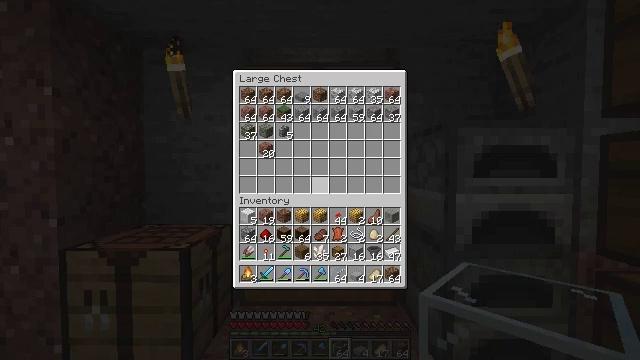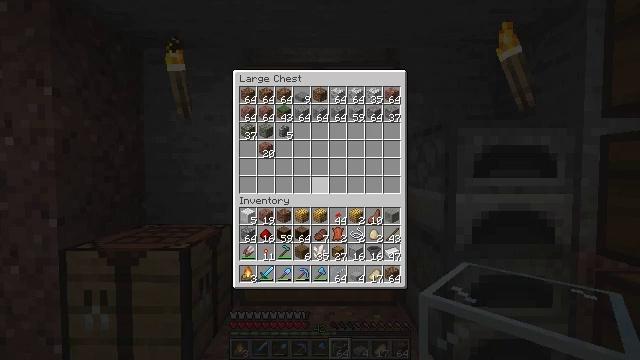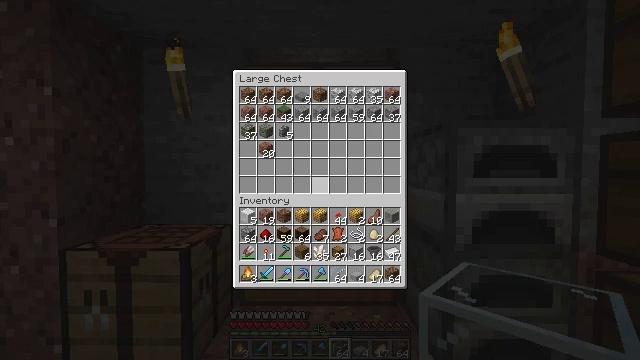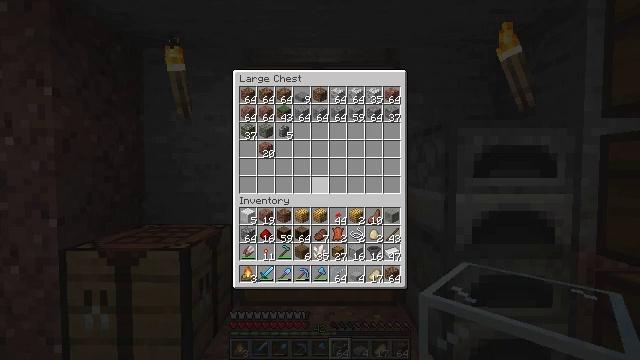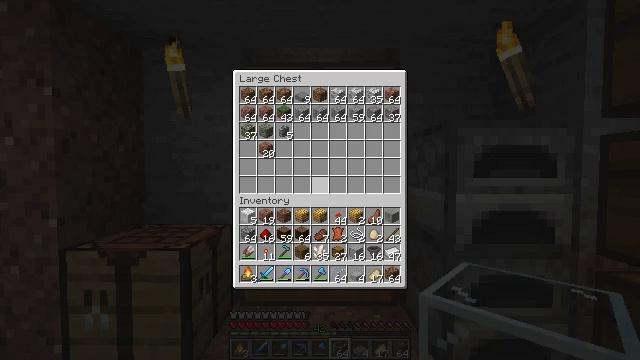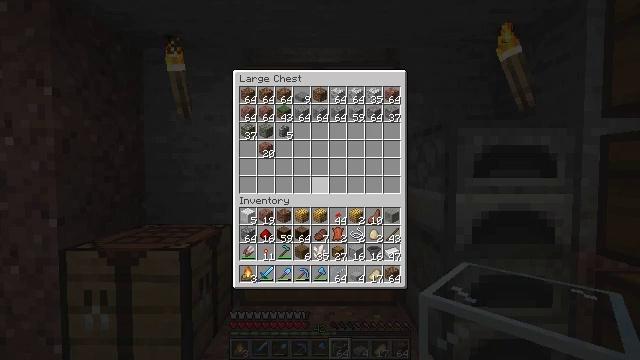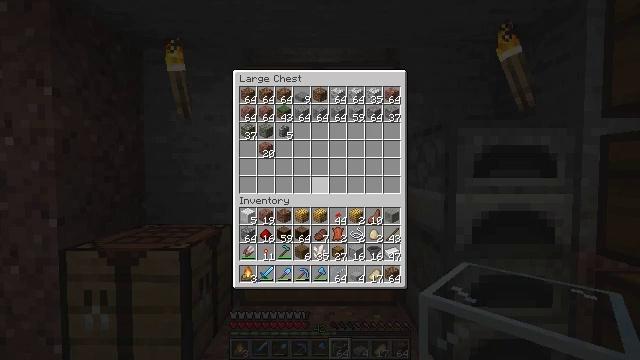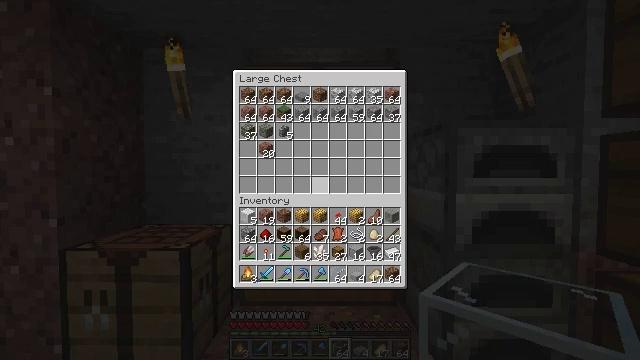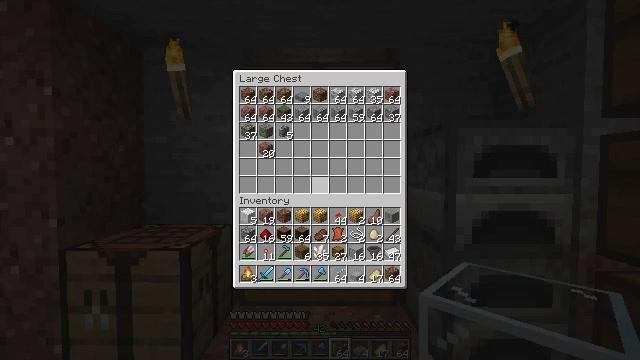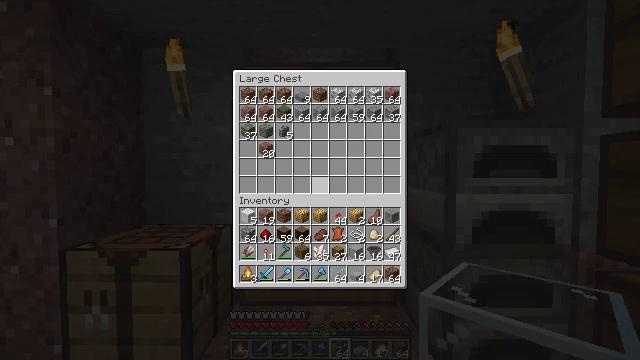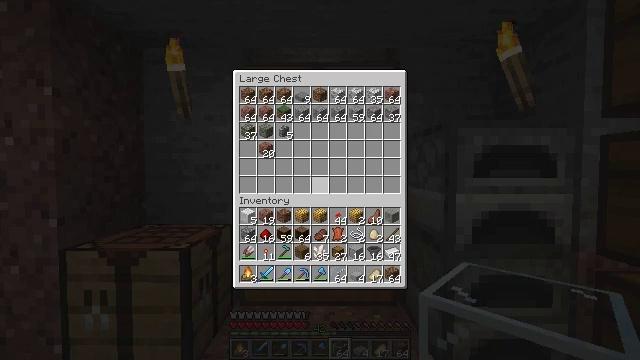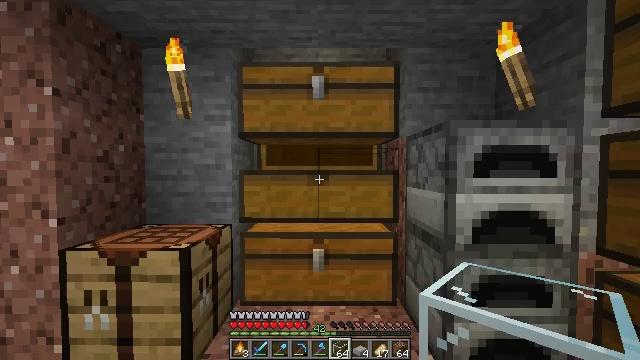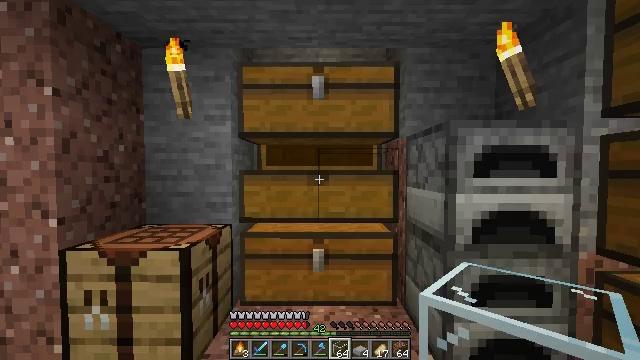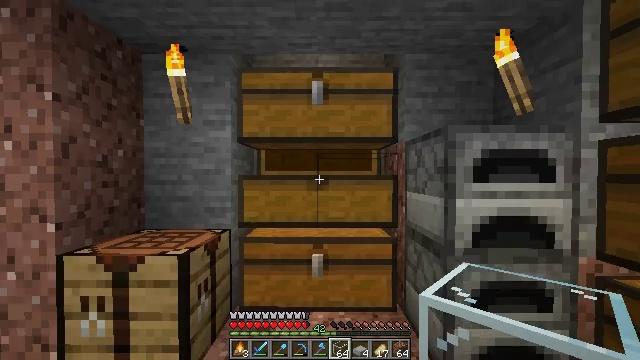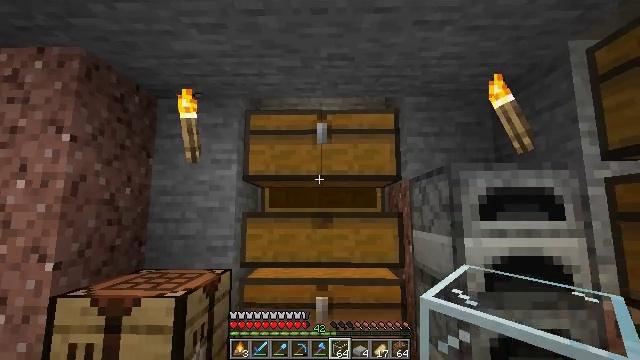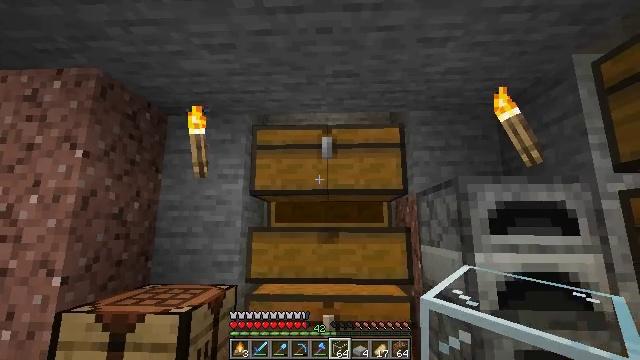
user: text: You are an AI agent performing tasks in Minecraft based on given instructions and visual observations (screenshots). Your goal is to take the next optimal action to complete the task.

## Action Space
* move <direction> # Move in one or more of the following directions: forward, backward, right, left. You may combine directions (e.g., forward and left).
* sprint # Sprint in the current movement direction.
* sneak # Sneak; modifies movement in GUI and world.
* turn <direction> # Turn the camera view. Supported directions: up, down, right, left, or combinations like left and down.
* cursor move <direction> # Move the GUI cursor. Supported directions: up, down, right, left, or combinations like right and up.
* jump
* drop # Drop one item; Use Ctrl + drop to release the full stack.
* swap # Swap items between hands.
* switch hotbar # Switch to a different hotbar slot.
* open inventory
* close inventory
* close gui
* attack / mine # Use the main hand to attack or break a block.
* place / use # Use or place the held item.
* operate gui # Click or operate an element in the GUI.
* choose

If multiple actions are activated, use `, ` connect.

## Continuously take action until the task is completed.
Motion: motion action
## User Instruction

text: Open the crafting table and craft a spruce door.
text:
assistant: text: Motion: no_op
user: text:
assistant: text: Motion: no_op
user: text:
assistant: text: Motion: no_op
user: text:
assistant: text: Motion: no_op
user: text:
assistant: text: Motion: no_op
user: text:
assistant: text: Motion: no_op
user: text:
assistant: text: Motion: no_op
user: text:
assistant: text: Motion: no_op
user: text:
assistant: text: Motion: no_op
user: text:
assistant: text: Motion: no_op
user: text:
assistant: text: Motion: no_op
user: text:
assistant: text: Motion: close gui
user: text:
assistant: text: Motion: turn up
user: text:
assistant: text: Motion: turn up
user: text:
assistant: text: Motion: turn left and up
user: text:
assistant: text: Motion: no_op
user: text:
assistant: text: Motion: use / place
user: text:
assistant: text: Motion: use / place
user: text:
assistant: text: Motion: use / place
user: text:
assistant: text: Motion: use / place
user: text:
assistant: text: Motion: use / place
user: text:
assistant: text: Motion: open gui
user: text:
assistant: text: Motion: no_op
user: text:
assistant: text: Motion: no_op
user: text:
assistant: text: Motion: no_op
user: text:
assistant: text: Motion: no_op
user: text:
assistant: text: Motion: no_op
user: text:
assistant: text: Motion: no_op
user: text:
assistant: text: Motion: no_op
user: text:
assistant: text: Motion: no_op